Field crop: maize
Growth stage: 2
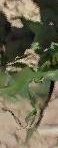
Species: maize